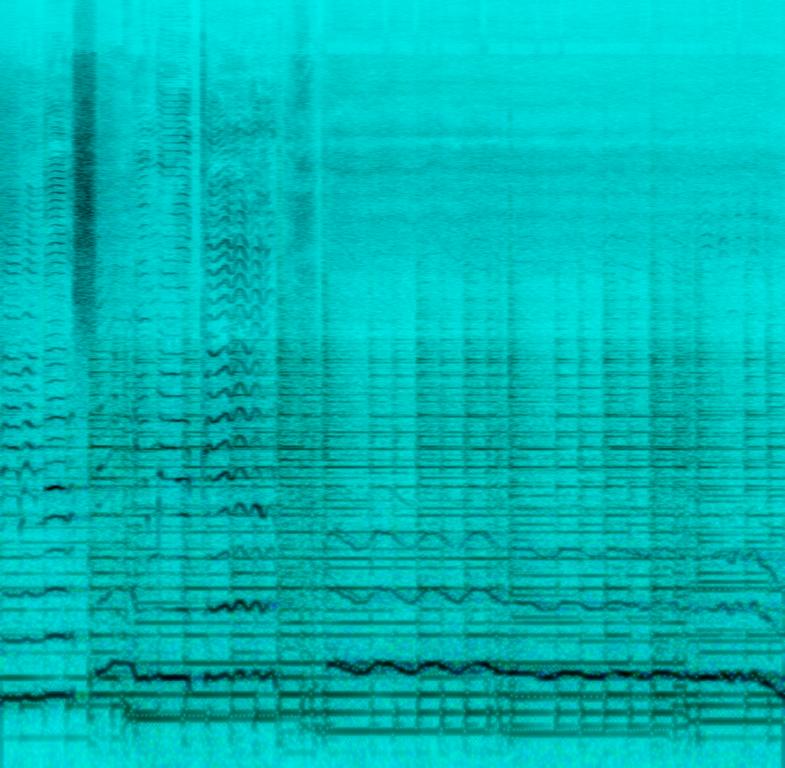
The Indie song features a reverberant male vocal passionately singing over electric guitar chords. It sounds emotional, sad and passionate - like something you would listen to while feeling down.